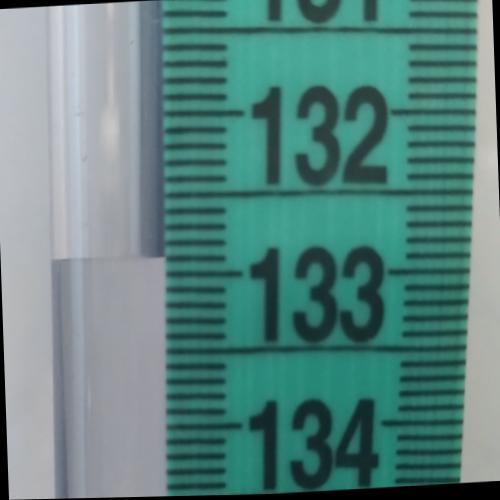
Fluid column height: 132.9 cm